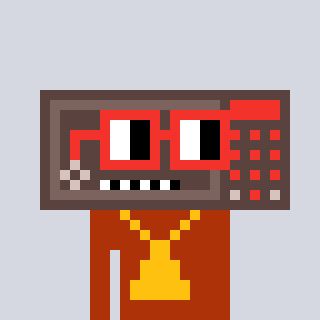
a pixel art character with square red glasses, a wallsafe-shaped head and a hotbrown-colored body on a cool background